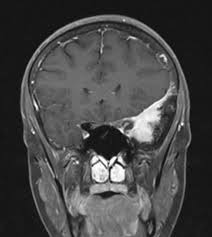
Label: meningioma